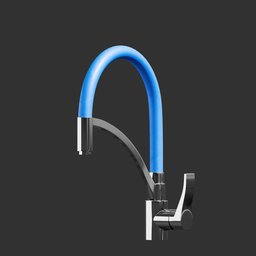
Label: appliances